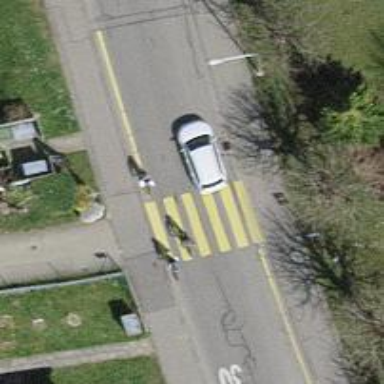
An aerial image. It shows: Uncontrolled zebra crossing with notable zebra markings.